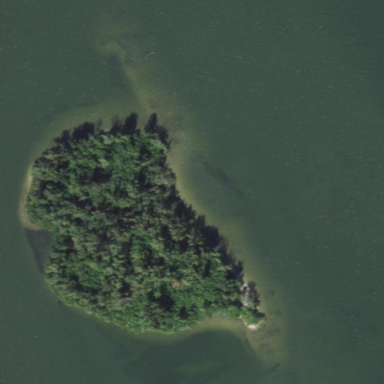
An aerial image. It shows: Islet.